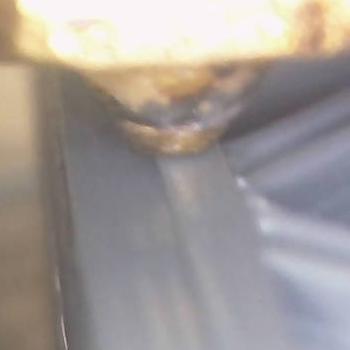
Flow rate: 112%